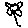
Label: flower